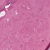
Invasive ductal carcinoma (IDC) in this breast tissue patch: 0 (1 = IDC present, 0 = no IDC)